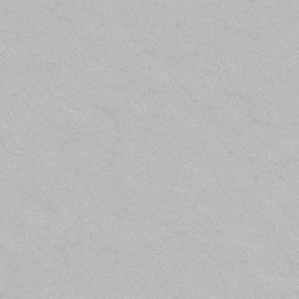
Label: frost